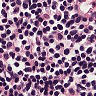
Metastatic tissue present: no